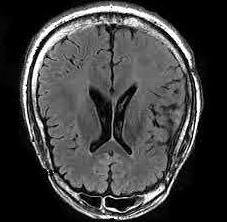
Label: notumor